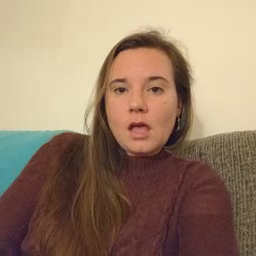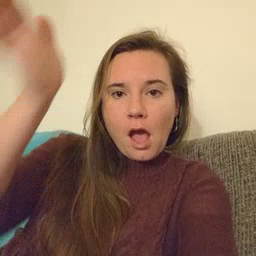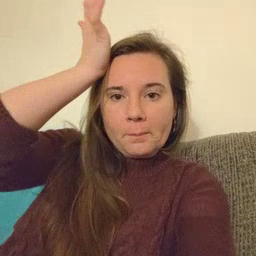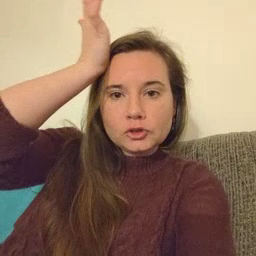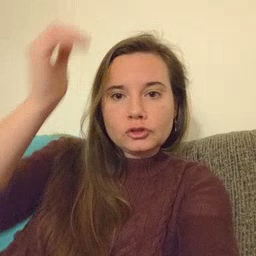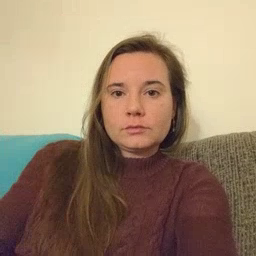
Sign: garbage